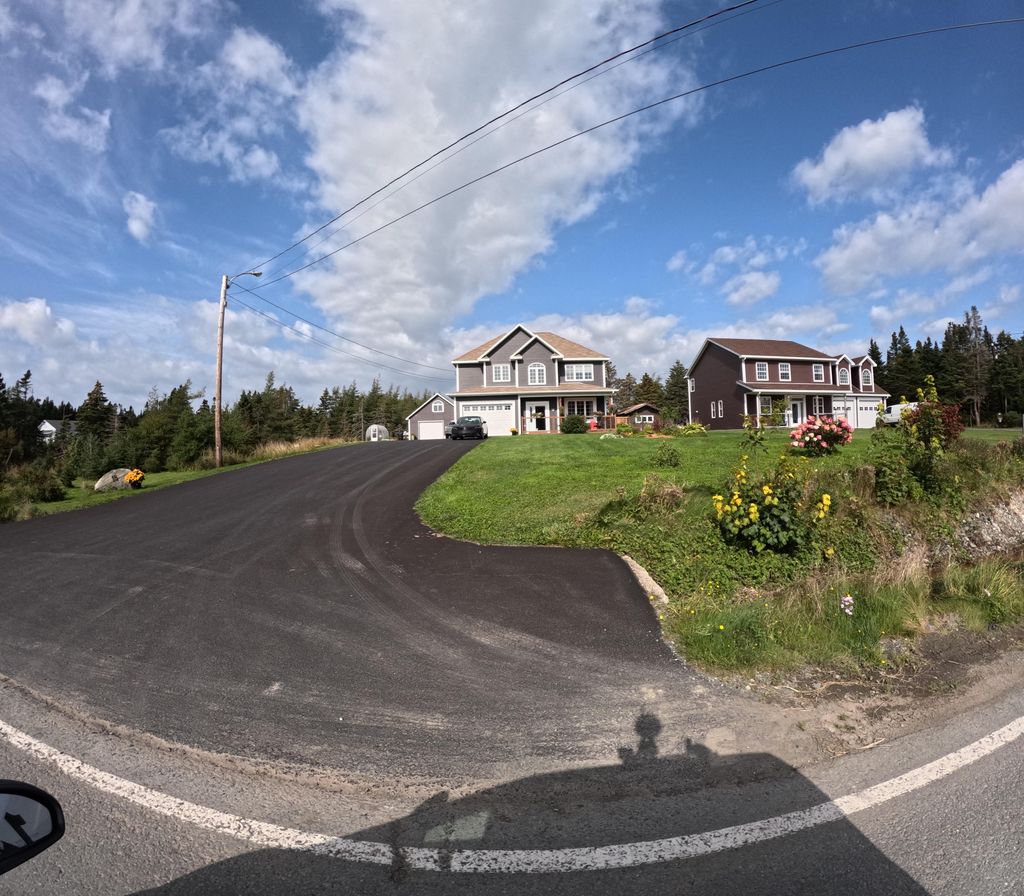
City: st_johns